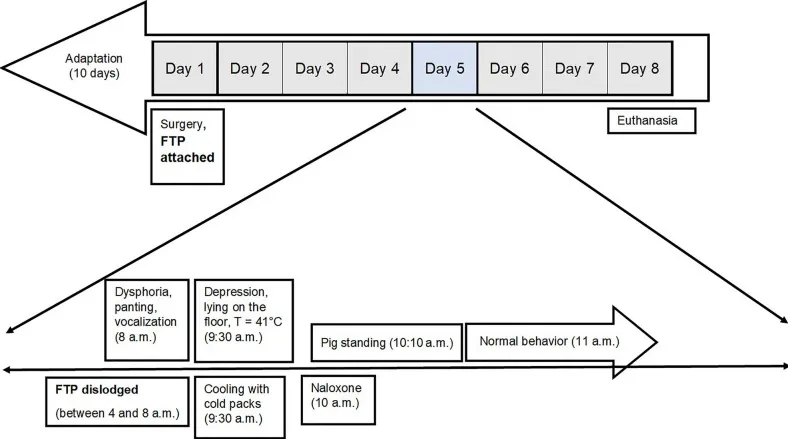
Timeline of events that happened on the day of intoxication of the pig with FTP 75 mug/h. Ingestion of the FTP could not be confirmed, however, the intoxication due to ingestion of FTP was suspected, and the pig was treated with naloxone. FTP, fentanyl transdermal patch.
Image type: chart (chart)